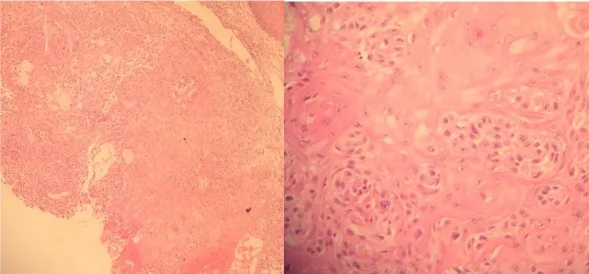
Histopathological study of a tissue specimen taken from the lower lip. These slides show a solid nest of polygonal cells with abundant bright-eosinophilic cytoplasm, many keratin pearls, intact intercellular bridges, few mitotic figures, and modest pleomorphic nuclei. (H&E stain, x100 and x400).
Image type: pathology (h&e)